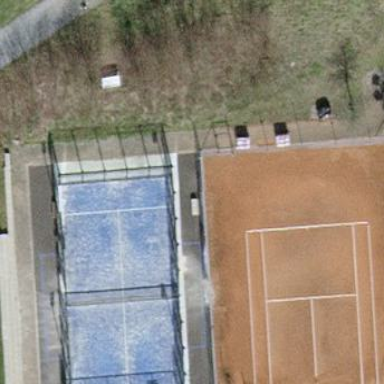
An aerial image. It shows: Tennis court in leisure pitch.